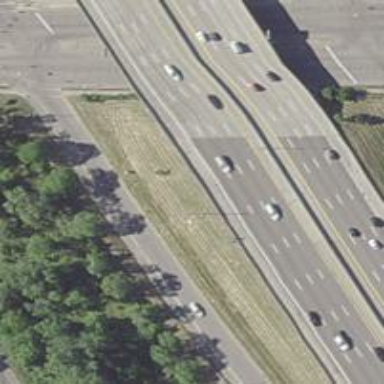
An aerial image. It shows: Bridge over motorway.